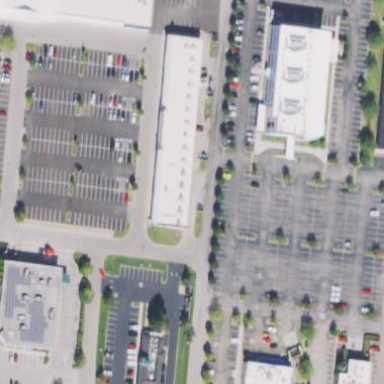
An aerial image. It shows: Retail area.